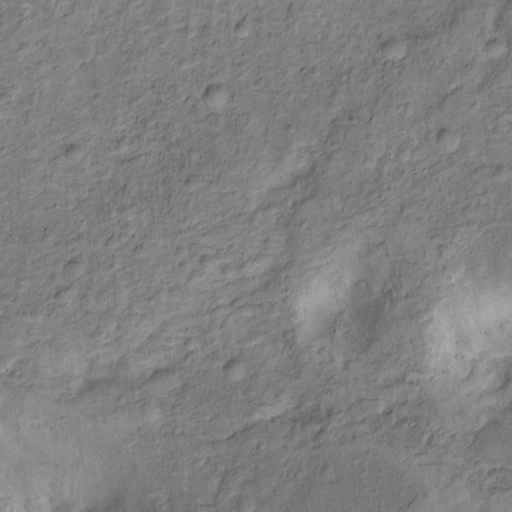
Classes present: Background, Cone